Question: I am using wso2BAM 2.4.1 with wso2ESB 4.6, I first edited the
> /repository/conf/etc/bam.xml
file and enabled the ServiceDataPublishing feature. Then I setup the BAM 'Service Data Pblishing' feature from the <URL> on the ESB. After I configured the 'Service Data Pblishing' and my job on the esb got done.
I used the Cassandra Explorer and saw the logs are saving to the Cassandra under the stream name I set in the ESB 'Service Data Pblishing' configurations.
Everything went well till I installed the 'Service_Statistics_Monitoring' toolbox to view data about services and real-time request and response counts.
Since the stream name in the 'Service_Statistics_Monitoring' and 'Service data Publishing' are the same (both are 'bam_service_data_publisher') I got error in the esb logs for sending data to BAM. I change the stream name in the ESB and the data publishing error gone but still I can not see any data be shown on the dashboard with the 'Service_Statistics_Monitoring' toolbox and it has errors of no data found like the picture below. I have to mention that data is still published to BAM and saved in a table with the new stream name.

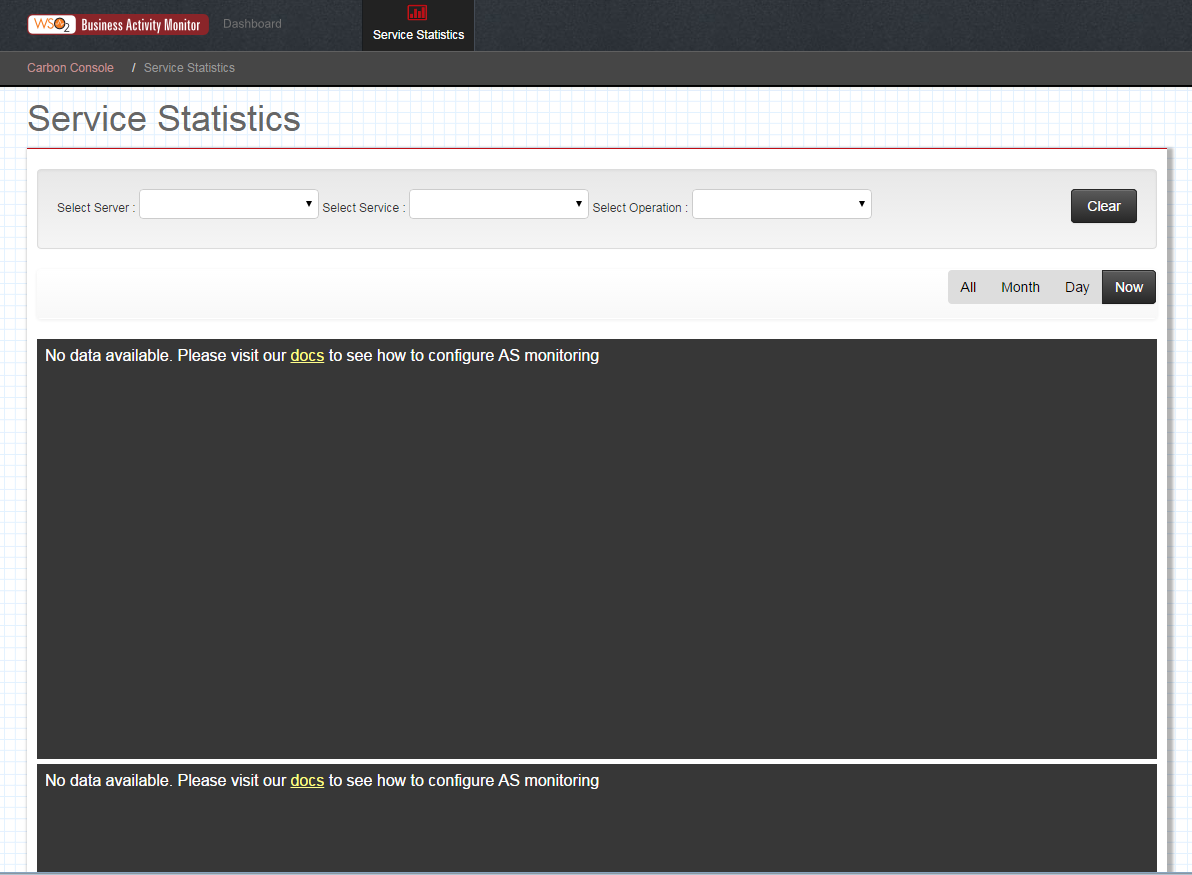
Answer: I resolved the problem! the fact is you should be careful about the of your stream in ESB and BAM! The stream name of the 'Service_Statistics_Monitoring Toolbox' and bam streams in ESB, AS and other wso2 products should be the same if you want to see the results in the toolbox dashboard, but you should change the version of the streams, the 'Service_Statistics_Monitoring Toolbox' occupies the 1.0.0 version so you have to change the version of other bam streams that you want to monitor using the toolbox.